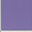
Piece: xx